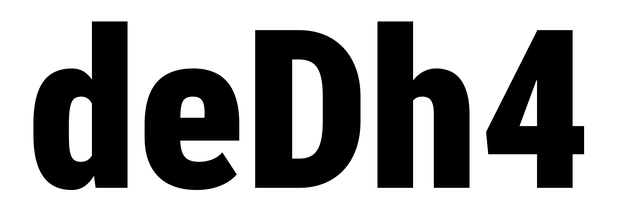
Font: Roboto_Condensed_Black